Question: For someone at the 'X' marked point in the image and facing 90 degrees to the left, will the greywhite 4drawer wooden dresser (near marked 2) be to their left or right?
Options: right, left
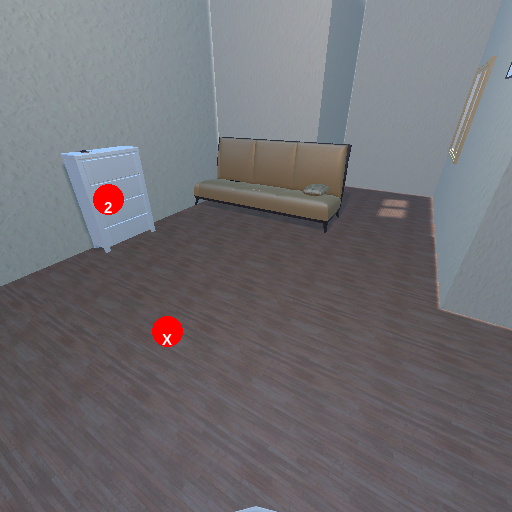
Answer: right